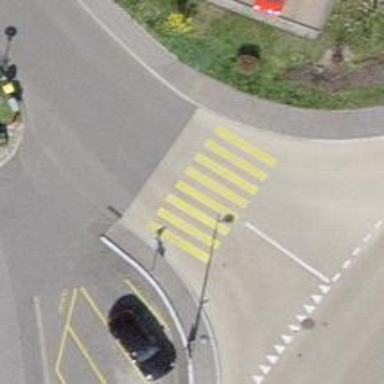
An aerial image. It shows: Uncontrolled zebra crossing on the road.